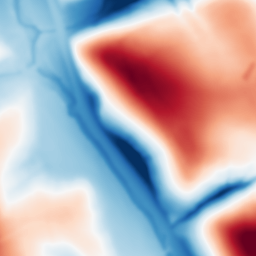
Category: multiscale
Decomposition family: dog
Decomposition parameters: sigma_low: 2
sigma_high: 50
Upsampling method: lanczos
Upsampling parameters: scale: 4
Upsampling scale: 4